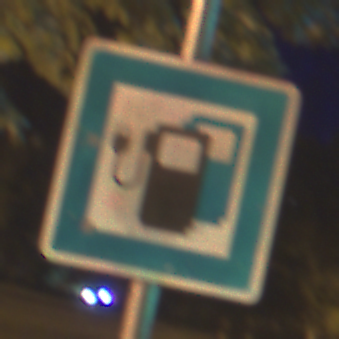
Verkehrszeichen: LadestationFuerElektrofahrzeuge
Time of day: Night
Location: Outdoor (Urban)
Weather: PartlyCloudy
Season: NotSpecified
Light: Artificial